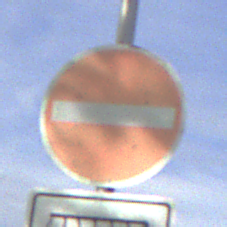
Verkehrszeichen: VerbotDerEinfahrt
Zusatzzeichen unten: MehrspurigeFahrzeugeFrei5
Umgebung: Outdoor, Suburban
Tageszeit: MorningAfternoon
Wetter: PartlyCloudy
Licht: Natural
Jahreszeit: NotSpecified
Kontrast: HighContrast